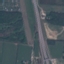
Land use / land cover class: Highway